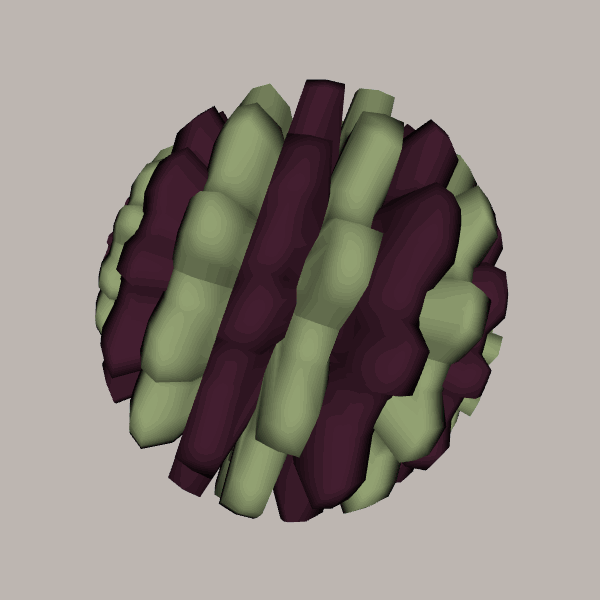
Background: light